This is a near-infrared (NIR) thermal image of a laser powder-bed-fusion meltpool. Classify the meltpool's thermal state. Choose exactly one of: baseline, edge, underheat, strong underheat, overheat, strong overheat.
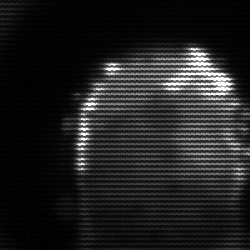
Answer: baseline